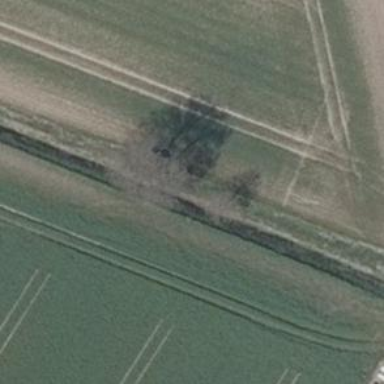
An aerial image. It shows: Deciduous tree with broadleaved leaves.